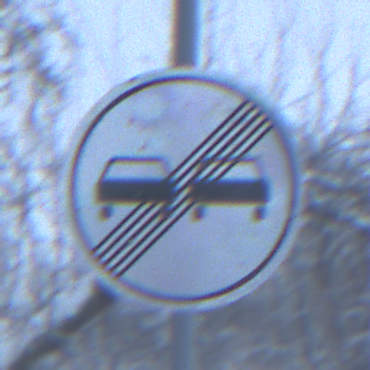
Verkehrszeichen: EndeUeberholverbot
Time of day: Midday
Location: Outdoor (Nature)
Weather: Overcast
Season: Winter
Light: Natural